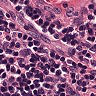
Metastatic tissue present: no